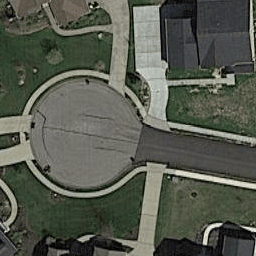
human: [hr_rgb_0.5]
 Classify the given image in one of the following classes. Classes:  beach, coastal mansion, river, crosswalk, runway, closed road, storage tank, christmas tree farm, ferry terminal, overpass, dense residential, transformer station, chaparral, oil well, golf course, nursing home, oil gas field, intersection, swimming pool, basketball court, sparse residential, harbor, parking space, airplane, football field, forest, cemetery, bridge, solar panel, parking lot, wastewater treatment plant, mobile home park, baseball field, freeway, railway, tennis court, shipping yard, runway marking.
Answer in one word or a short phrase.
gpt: closed road